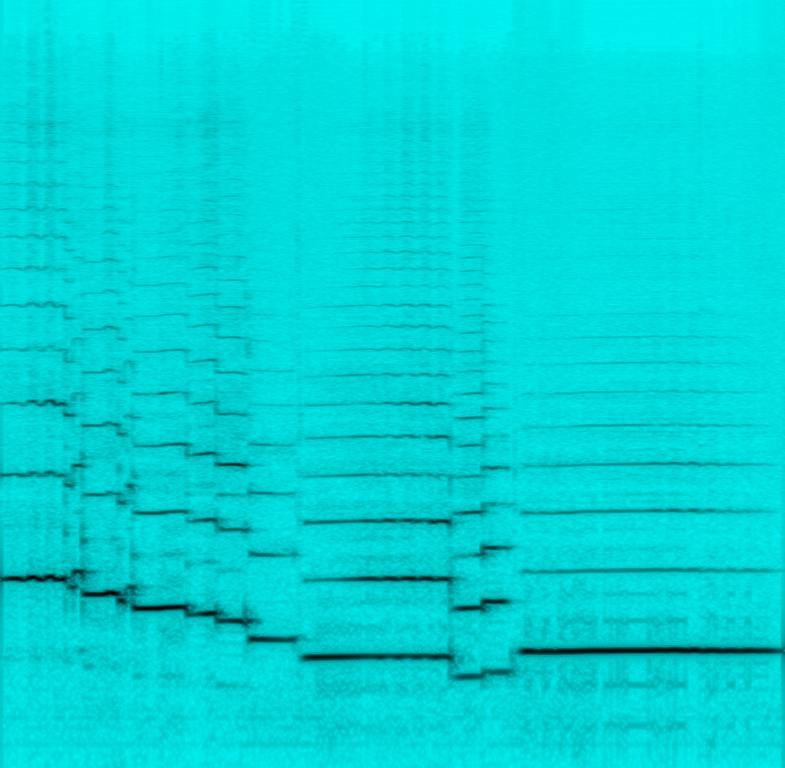
The low quality recording features a flat female vocal talking over breathy flute melody. As soon as the female starts talking, the flute melody lowers in volume. The recording is noisy and in mono.